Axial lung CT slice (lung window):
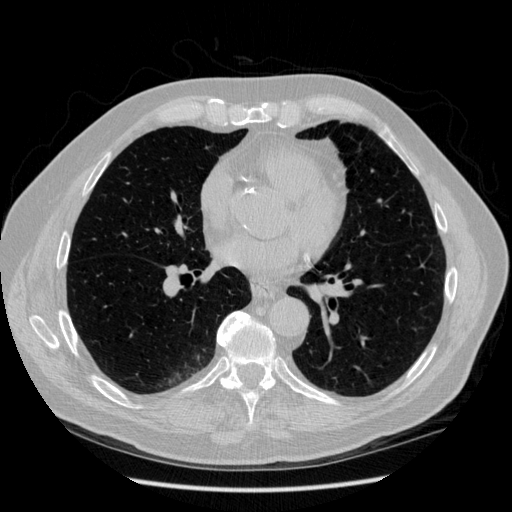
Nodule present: no